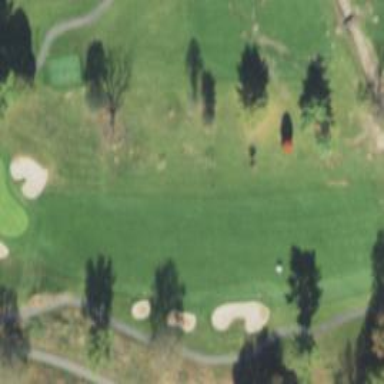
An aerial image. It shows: Golf hole.